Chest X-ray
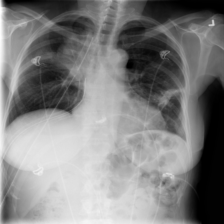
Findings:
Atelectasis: negative
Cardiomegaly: negative
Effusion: negative
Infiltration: negative
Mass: negative
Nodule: negative
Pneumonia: negative
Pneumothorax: negative
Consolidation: negative
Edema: negative
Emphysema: negative
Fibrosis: negative
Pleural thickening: negative
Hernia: negative